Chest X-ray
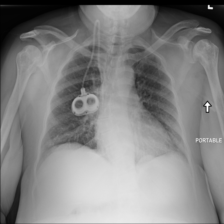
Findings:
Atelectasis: negative
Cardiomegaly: negative
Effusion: negative
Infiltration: negative
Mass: negative
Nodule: negative
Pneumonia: negative
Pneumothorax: negative
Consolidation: negative
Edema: negative
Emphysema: negative
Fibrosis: negative
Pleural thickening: negative
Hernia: negative